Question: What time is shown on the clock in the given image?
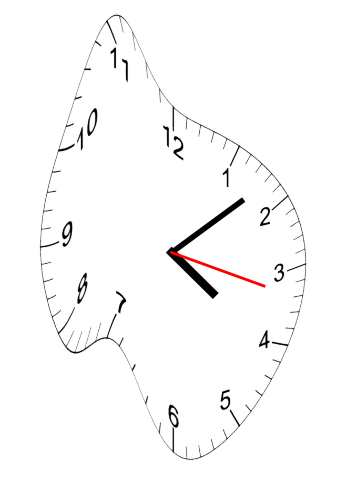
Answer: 04:08:17